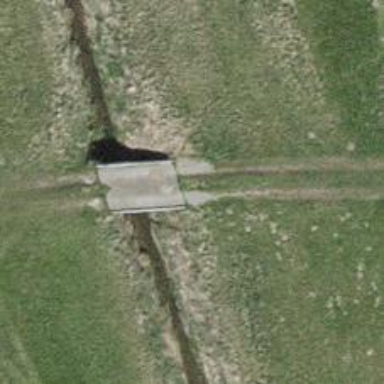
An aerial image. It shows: Track road with bridge.